Question: I am trying to convert <URL> that uses Bootstrap '2.3.2' code into bootstrap '3.*' Unfortunately it's not working as it should be, along with no JavaScript errors, so I believe it's just a CSS issue.
Here is what I have done so far:
### HTML/CSS
'''
<div class="input-group spinner" data-trigger="spinner">
<input type="text" value="0"
data-min="0"
data-max="10"
name="spinner"
id="spinner"
data-rule="quantity" readonly />
<span class="input-group-btn">
<!-- Up arrow -->
<a href="javascript:;" class="spin-up" data-spin="up">
<i class="fa fa-sort-up"></i>
</a>
<!-- Down arrow -->
<a href="javascript:;" class="spin-down" data-spin="down">
<i class="fa fa-sort-down"></i>
</a>
</span>
</div>
'''
### Expected output

### Demo Fiddle: http://jsfiddle.net/DAS3K/
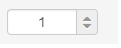
Answer: I just solved it by myself. Here is the code if anyone is looking for solution
Replace bootstrap-spinner.css file with this one:
'''
.spinner .input-group-btn {
padding: 2px
}
.spinner .input-group-btn a.spin-up, .spinner .input-group-btn a.spin-down {
height: 10px;
overflow: hidden;
display: block;
text-align: center;
position: relative;
color: #999
}
.spinner .input-group-btn a.spin-up .fa-sort-down, .spinner .input-group-btn a.spin-down .fa-sort-down {
position: relative;
top: -9px
}
.spinner .input-group-btn a.spin-up:hover, .spinner .input-group-btn a.spin-down:hover {
color: #555
}
.spinner input {
width: 4em;
text-align: center;
font-size: 12px;
border-radius: 4px 0 0 4px;
background-color: #FFFFFF;
border: 1px solid #CCCCCC;
box-shadow: 0 1px 1px rgba(0, 0, 0, 0.075) inset;
transition: border 0.2s linear 0s, box-shadow 0.2s linear 0s;
line-height: 20px;
}
.spinner .input-group-btn {
background-color: #EEEEEE;
border: 1px solid #CCCCCC;
height: 20px;
line-height: 20px;
min-width: 14px;
padding: 4px 5px;
text-align: center;
text-shadow: 0 1px 0 #FFFFFF;
width: auto;
}
.spinner .input-group-btn a:focus {color: #999 !important; }
'''
and use following HTML code
'''
<div class="col-sm-1">
<div class="input-group spinner" data-trigger="spinner">
<input type="text" class="form-control" value="0" data-min="0" data-max="10" name="spinner" id="spinner" data-rule="quantity" >
<span class="input-group-btn">
<a href="javascript:;" class="spin-up" data-spin="up"><i class="fa fa-sort-desc"></i></a>
<a href="javascript:;" class="spin-down" data-spin="down"><i class="fa fa-sort-down"></i></a>
</span>
</div>
</div>
'''
If you use to want use glyphicon instead of font-awesome then replace fa and fa-xxx classes in HTML and bootstrap.spinner.css file as well.